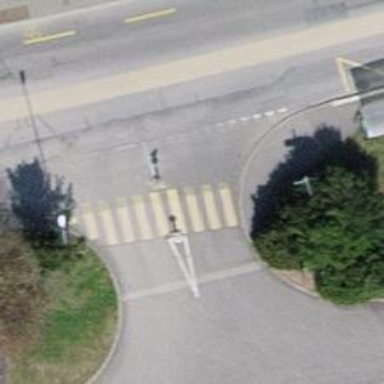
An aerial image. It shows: Marked crossing with pedestrian island.